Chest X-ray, PA view. Patient: 62 years old, sex F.
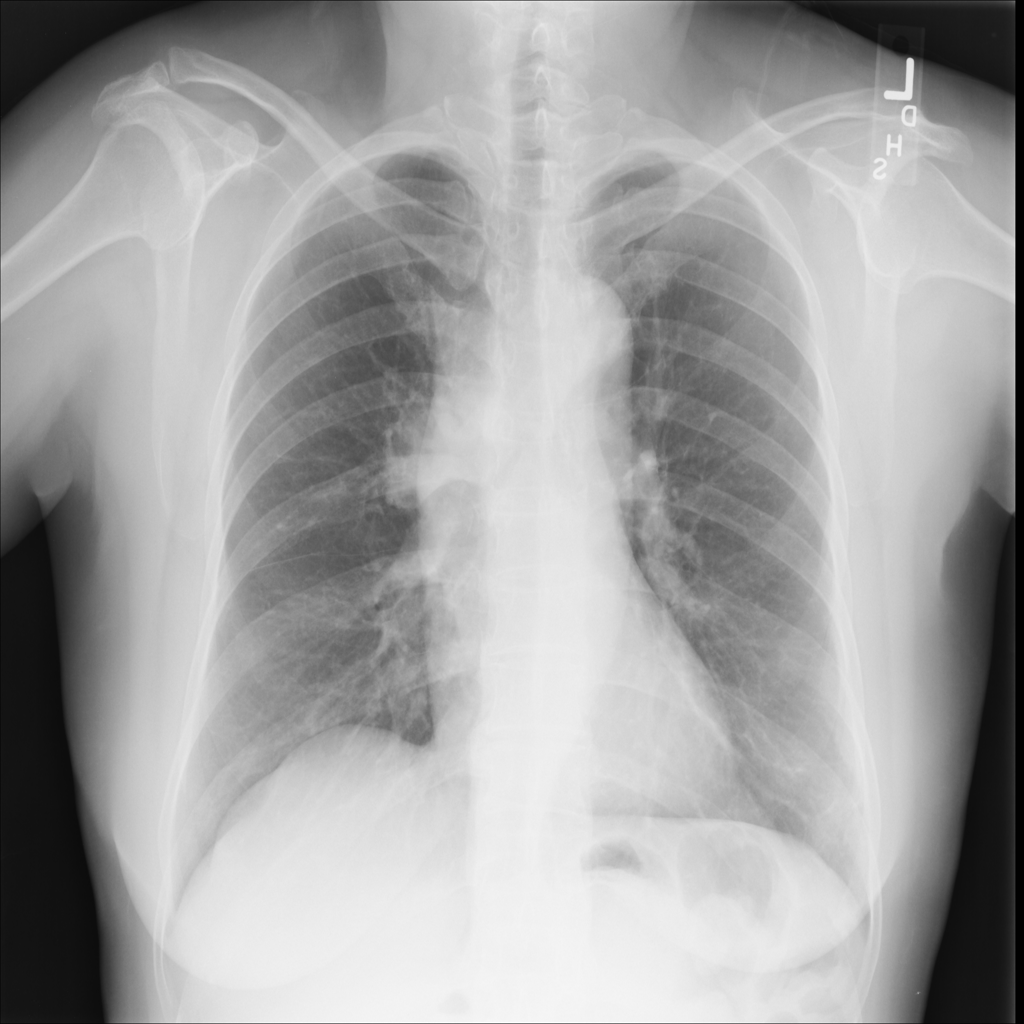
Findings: Mass